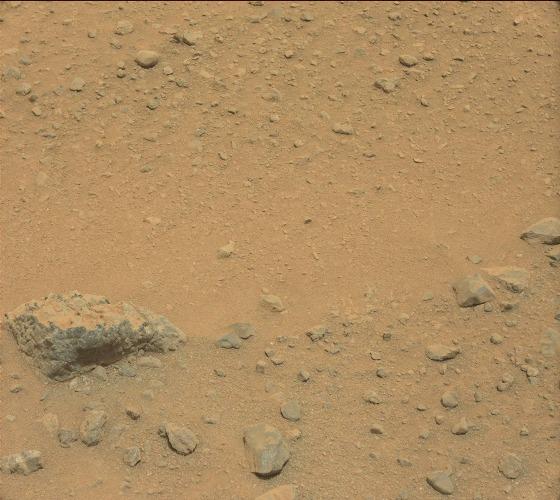
Terrain classes present: Bedrock, Gravel / Sand / Soil, Rock